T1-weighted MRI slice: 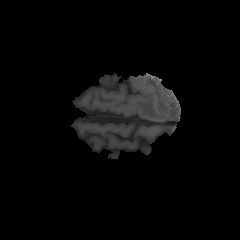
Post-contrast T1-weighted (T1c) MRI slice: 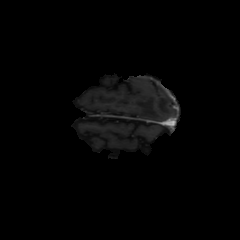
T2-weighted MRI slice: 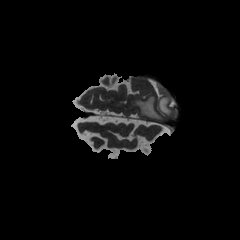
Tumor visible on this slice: yes